Question:
The image above is from <URL> which Wikipedia indicates is unbalanced.
How is this tree not balanced already?
Here's a quote from the article:
> The balance factor of a node is the height of its right subtree minus the height of its left subtree and a node with balance factor 1, 0, or -1 is considered balanced. A node with any other balance factor is considered unbalanced and requires rebalancing the tree. The balance factor is either stored directly at each node or computed from the heights of the subtrees.
Both the left and right subtrees have a height of 4. The right subtree of the left tree has a height of 3 which is still only 1 less than 4. Can someone explain what I'm missing?
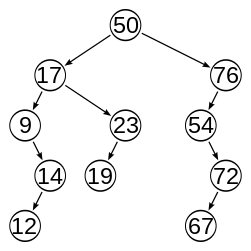
Answer: To be balanced, every node in the tree must, either,
- - - Or, if it has only one child, that child must be a leaf.In the chart you posted, 9, 54 & 76 violate the last rule.
Properly balanced, the tree would look like:
'''
Root: 23
(23) -> 14 & 67
(14) -> 12 & 17
(12) -> 9
(17) -> 19
(67) -> 50 & 72
(50) -> 54
(72) -> 76
'''
UPDATE: (after almost 9 years, I created a cool online chart for the graph at <URL>